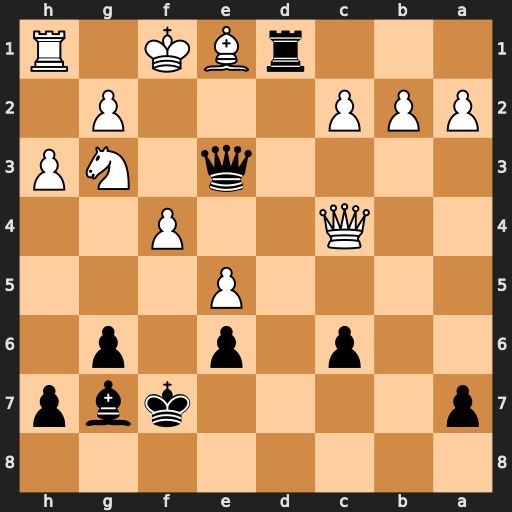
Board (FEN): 8/p4kbp/2p1p1p1/4P3/2Q2P2/4q1NP/PPP3P1/3rBK1R
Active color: b
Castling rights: -
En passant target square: -
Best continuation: Qxe1#